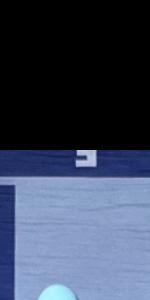
Label: Empty